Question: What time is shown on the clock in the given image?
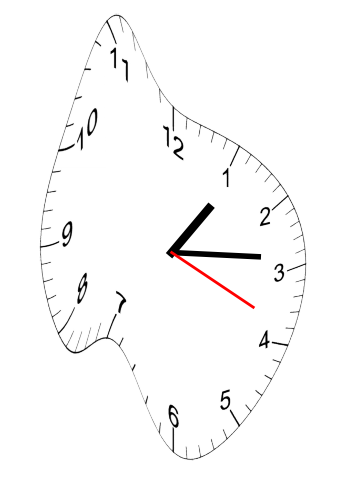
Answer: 01:14:19